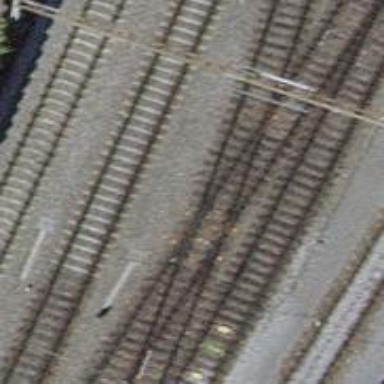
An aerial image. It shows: Railway siding with one electrified track and contact line.